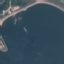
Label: SeaLake